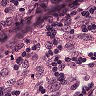
Metastatic tissue present: yes